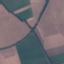
Land use / land cover: AnnualCrop